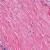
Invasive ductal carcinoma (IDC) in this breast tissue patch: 0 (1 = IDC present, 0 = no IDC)